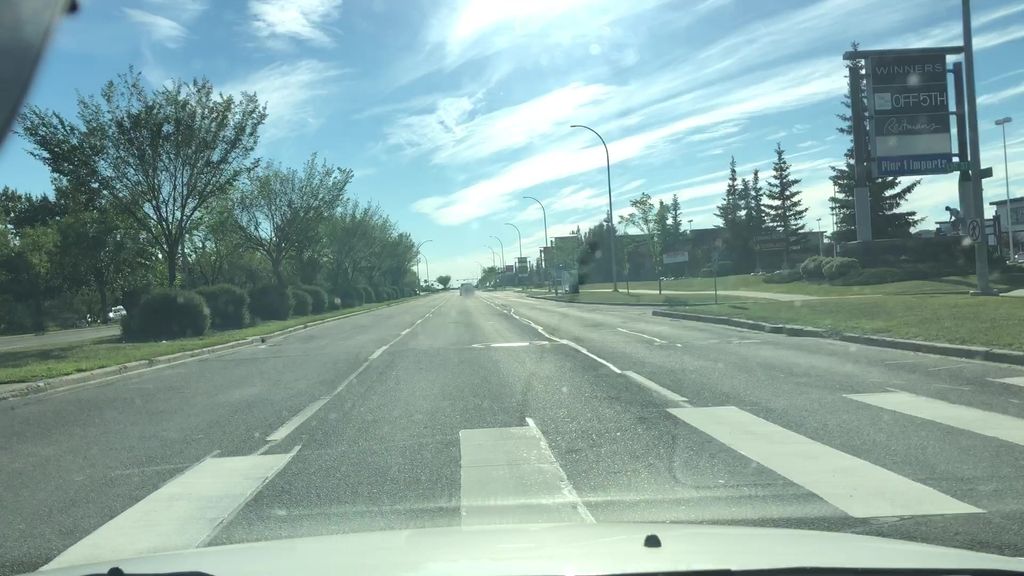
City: edmonton